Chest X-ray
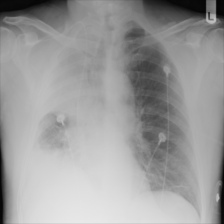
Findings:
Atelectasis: negative
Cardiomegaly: negative
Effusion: negative
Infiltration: negative
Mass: negative
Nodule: negative
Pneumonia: negative
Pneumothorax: negative
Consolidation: positive
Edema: negative
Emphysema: negative
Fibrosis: negative
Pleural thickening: negative
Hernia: negative